Question: Basically my problem is that I had stored in firebase db a list of users with multiple attributes, some of them were private informations so I wanted to deny access to them. Rules aren't the answer because they can't be used as filters.
My solution was to create two new attributes for "users": "pvt" (private) and "pb" (public) and to store inside of them the correct attributes.
To create new users I used first:
'''
mDatabase.child("users").child(prefs.getString("id firebase", " ")).child("public").setValue(newUserPublic);
mDatabase.child("users").child(prefs.getString("id firebase", " ")).child("private").setValue(newUserPrivate);
'''
where newUserPublic and newUserPrivate are objects of simple custom classes that offers getters and setters for user's attributes (one for public and the other for private informations).
My final goal was to create a leaderboard that uses only public attributes of each user but I wadn't able to create a proper ListAdapter with this configuration.
My final try was to create a new class called User
'''
public class User {
public UserDataPrivate getPvt() {
return pvt;
}
public void setPvt(UserDataPrivate pvt) {
this.pvt = pvt;
}
public UserDataPublic getPb() {
return pb;
}
public void setPb(UserDataPublic pb) {
this.pb = pb;
}
private UserDataPrivate pvt;
private UserDataPublic pb;
public void setId(String id) {
this.id = id;
}
private String id;
public User(String id, UserDataPublic pb, UserDataPrivate pvt){
this.pvt=pvt;
this.pb=pb;
this.id=id;
}
'''
}
to create new user with:
'''
User user = new User(newUserPublic, newUserPrivate);
mDatabase.child("users").child(prefs.getString("id firebase", " ")).setValue(user);
'''
and the current adapter is
'''
DatabaseReference mDatabase = FirebaseDatabase.getInstance().getReference("users");
Query query = mDatabase.child("pb").orderByChild("points");
ListAdapter adapter = new CustomFirebaseAdapter<User>(this, User.class, R.layout.list_item, query) {
@Override
protected void populateView(View v, User model, int position) {
//code that uses model.getPb()
}
};
'''
but it doesn't work (//code is never executed).
Do you have any idea how I can solve this?
This is a test user in Firebase:

EDIT:
Tried to user pb/score inside the query but it crashes.
I think the problem is that firebase can't handle complex objects or I'm missing something. I have other code portions wich retrive single user data so I use
'''
final DatabaseReference userDatabase = mDatabase.child("users").child(prefs.getString("id firebase", " "));
userDatabase.addValueEventListener(new ValueEventListener() {
@Override
public void onDataChange(DataSnapshot dataSnapshot) {
User user = dataSnapshot.getValue(User.class);
//...
}
@Override
public void onCancelled(DatabaseError databaseError) {
}
});
'''
and it crashes when setting user. I thought that if I save users in my db using user objects I could retrive them in the same way but I'm probably wrong.
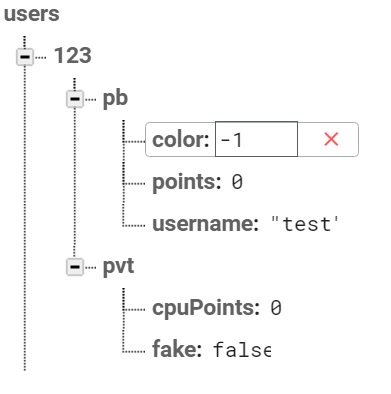
Answer: When you call 'orderByChild()' on a location, Firebase takes each node directly under that location and orders it on the child you specify. Since you call 'orderByChild("points")' on '/users', it takes the nodes under '/users' and orders them on their (non-existing) 'points' property.
To order each user on their 'pb/points' property, use that path in the call to 'orderByChild()'. So:
'''
DatabaseReference mDatabase = FirebaseDatabase.getInstance().getReference("users");
Query query = mDatabase.orderByChild("pb/points");
ListAdapter adapter = new CustomFirebaseAdapter<User>(this, User.class, R.layout.list_item, query) {
@Override
protected void populateView(View v, User model, int position) {
//code that uses model.getPb()
}
};
'''